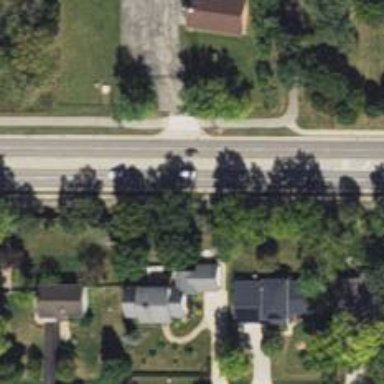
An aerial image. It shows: Secondary road.